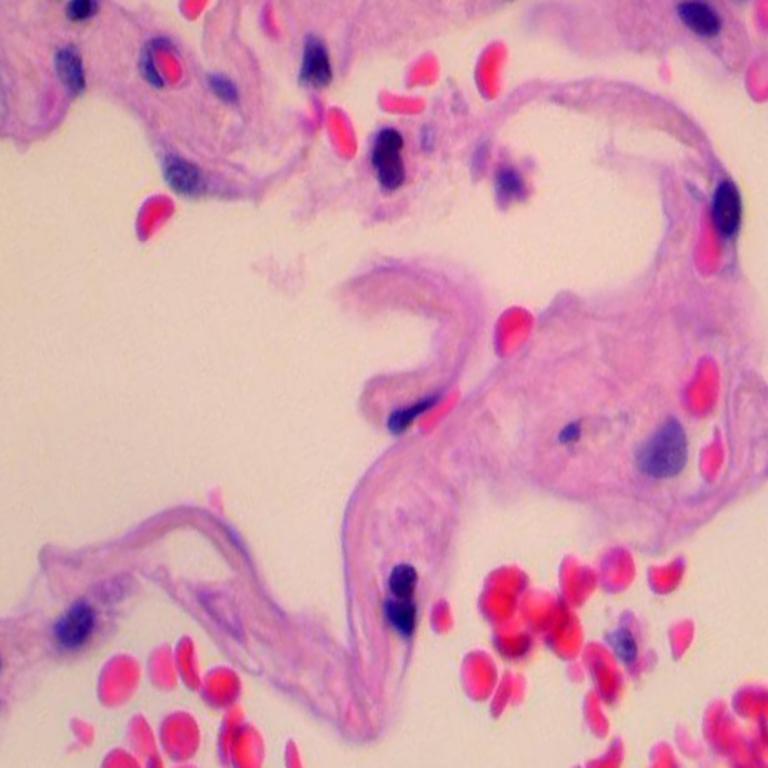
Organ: lung
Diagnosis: benign